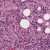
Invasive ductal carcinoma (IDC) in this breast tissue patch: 1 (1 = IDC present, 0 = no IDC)